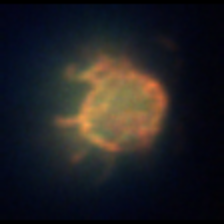
Taxon: Ciliates
Group: Other